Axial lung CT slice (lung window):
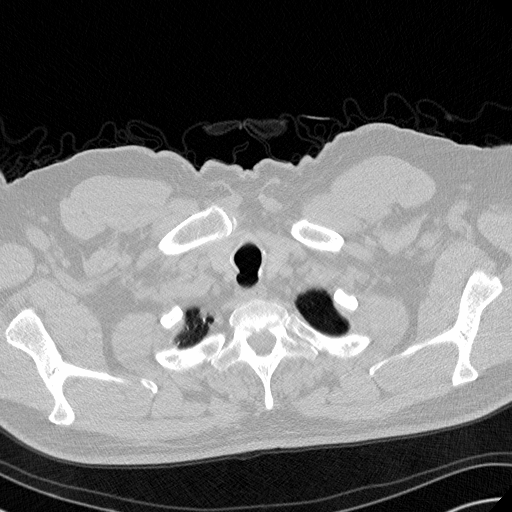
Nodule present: no